Chest X-ray:
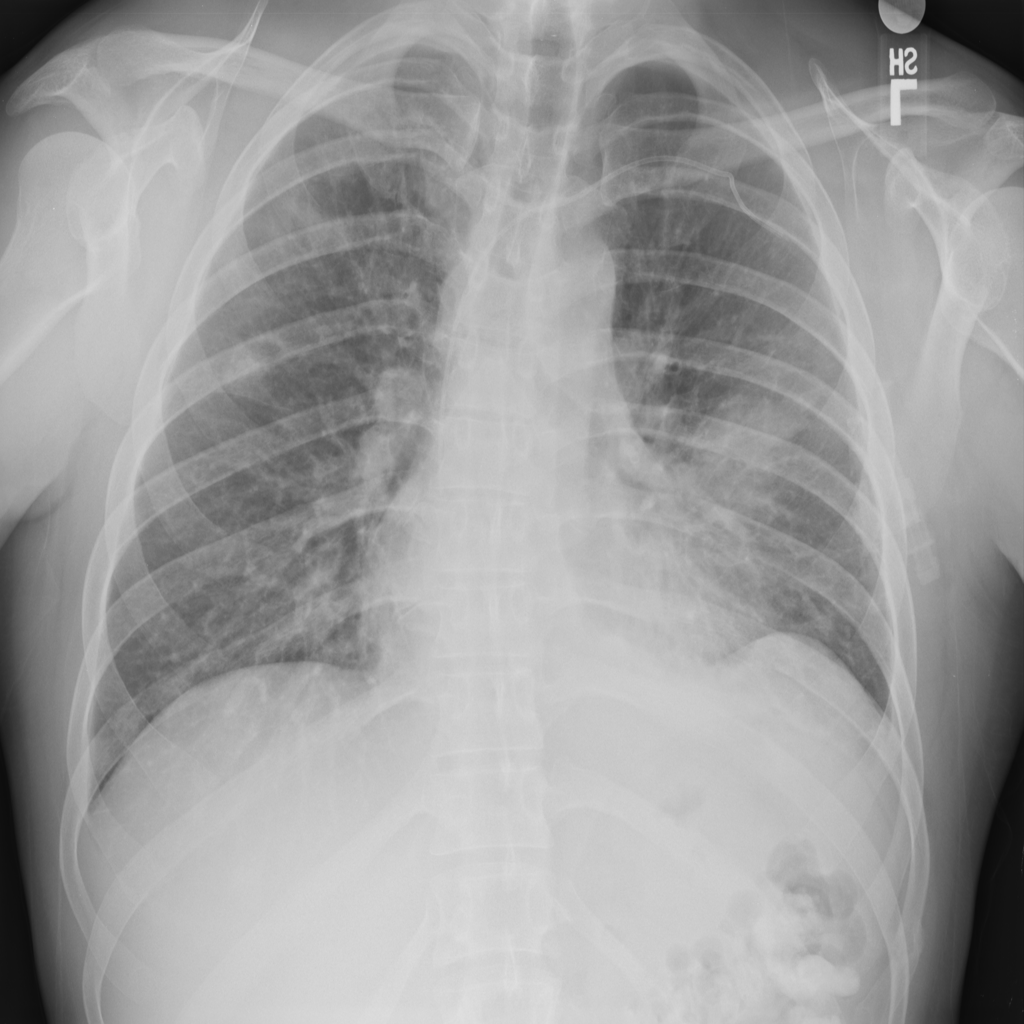
Findings: Nodule, Consolidation, Effusion
No abnormal finding: no